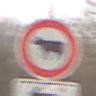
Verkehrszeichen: VerbotViehtrieb
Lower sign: RichtungsangabeDurchPfeile2
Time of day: MorningAfternoon
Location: Outdoor (Nature)
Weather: PartlyCloudy
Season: Winter
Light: Natural